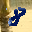
Label: 8